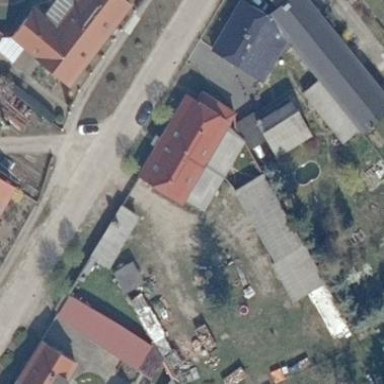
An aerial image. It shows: Detached building.